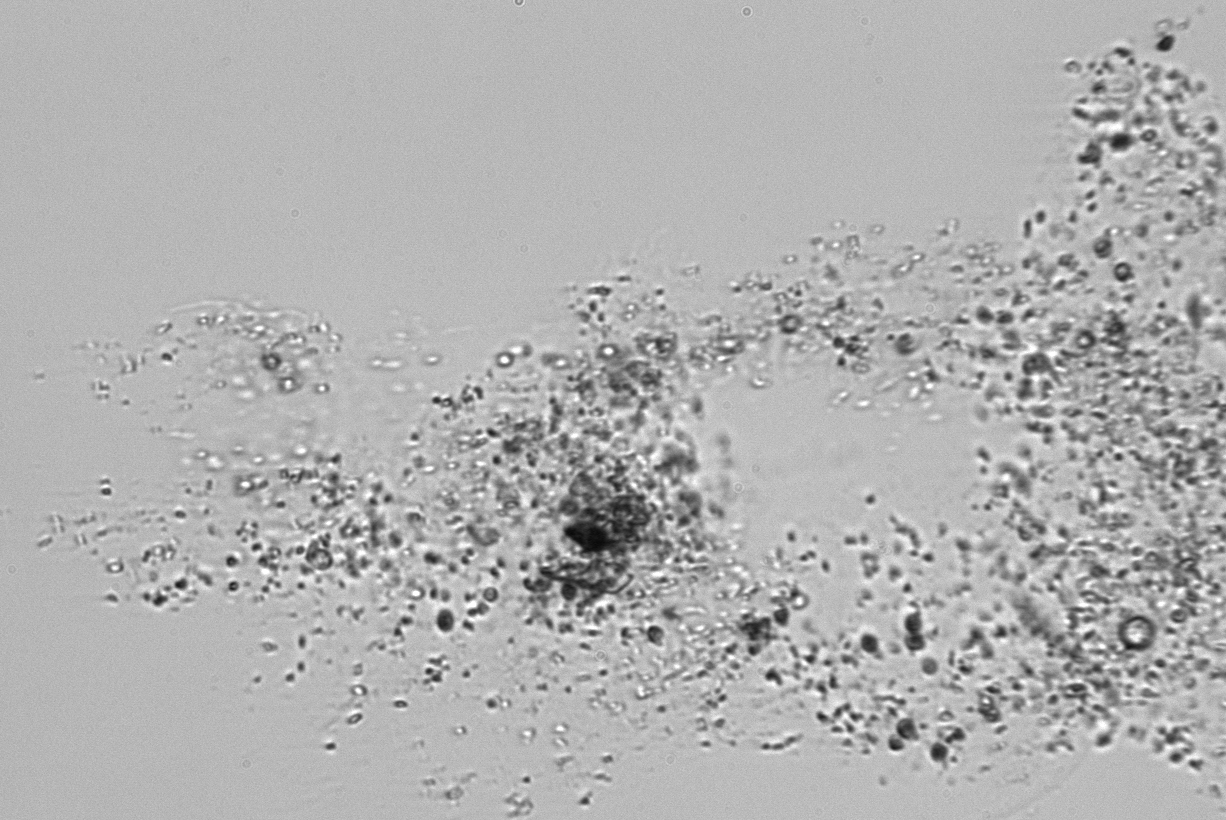
Label: Phaeocystis